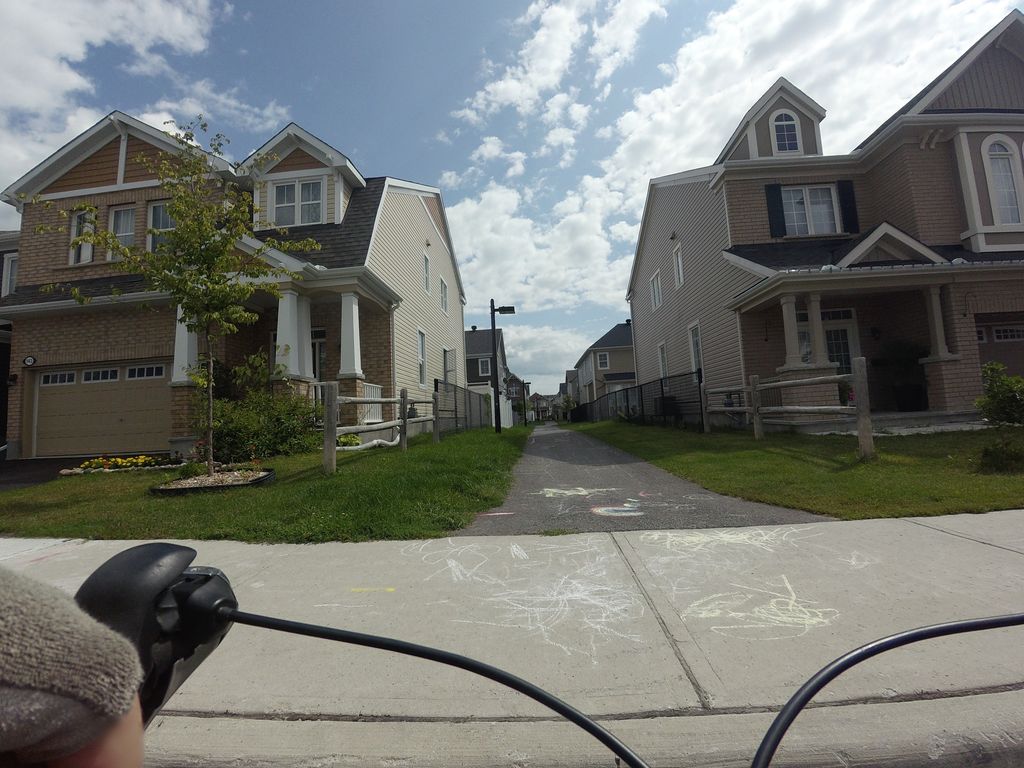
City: ottawa-gatineau